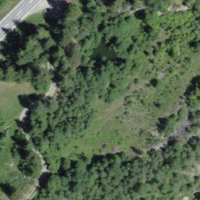
EUNIS habitat code: 44
Species observed at this site:
Dactylorhiza maculata
Aquilegia vulgaris